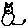
Label: cat